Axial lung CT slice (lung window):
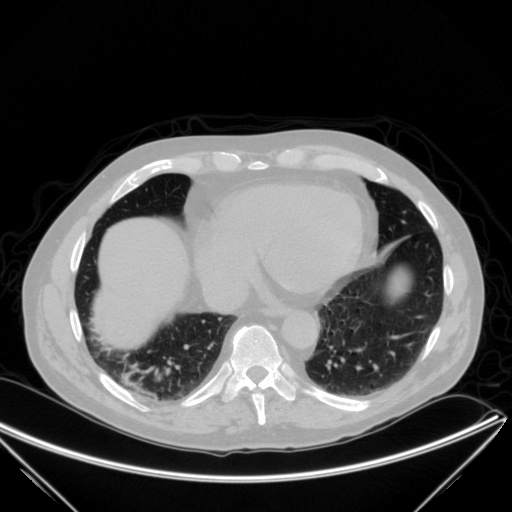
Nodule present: no